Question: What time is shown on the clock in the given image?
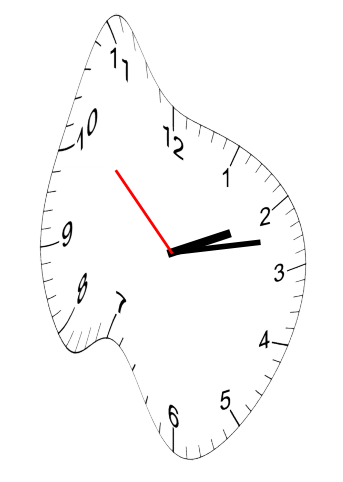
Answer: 02:12:52